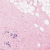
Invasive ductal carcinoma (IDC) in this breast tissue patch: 0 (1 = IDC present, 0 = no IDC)